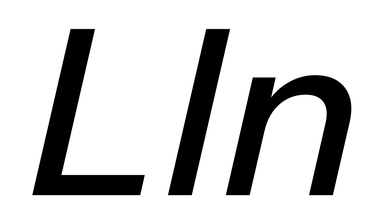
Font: InstrumentSans-Italic_Medium_Italic